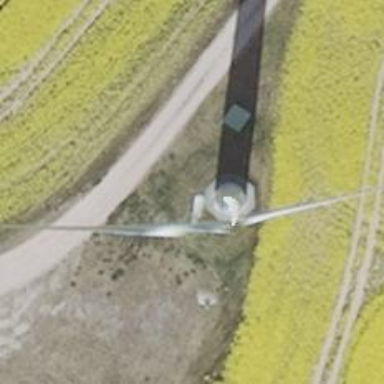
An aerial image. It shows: Wind generator powered by wind. The generator type is horizontal axis and it uses wind turbines.